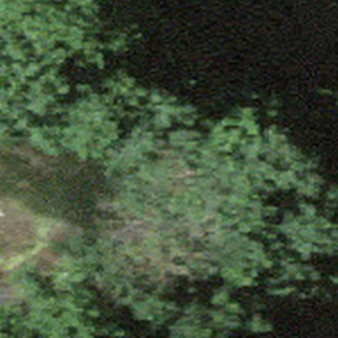
Label: other